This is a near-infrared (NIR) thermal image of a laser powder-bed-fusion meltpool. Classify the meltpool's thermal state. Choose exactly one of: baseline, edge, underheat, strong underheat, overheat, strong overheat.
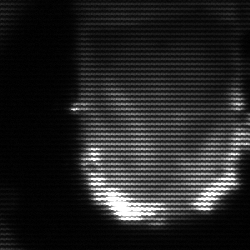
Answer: baseline